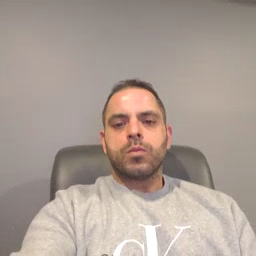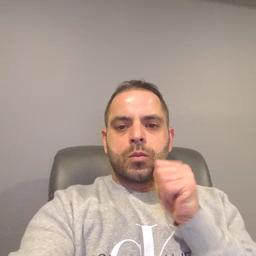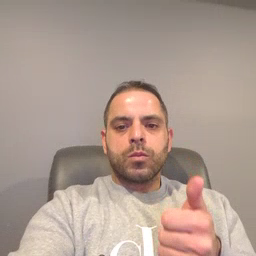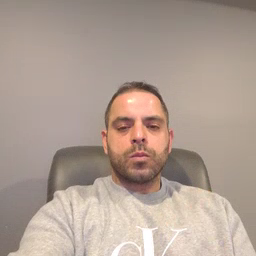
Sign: tomorrow